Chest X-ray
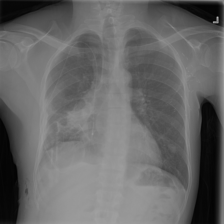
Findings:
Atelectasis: negative
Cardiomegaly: negative
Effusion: negative
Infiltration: negative
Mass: positive
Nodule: positive
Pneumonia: negative
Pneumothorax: negative
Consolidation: negative
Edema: negative
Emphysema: positive
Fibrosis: negative
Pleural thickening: positive
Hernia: negative